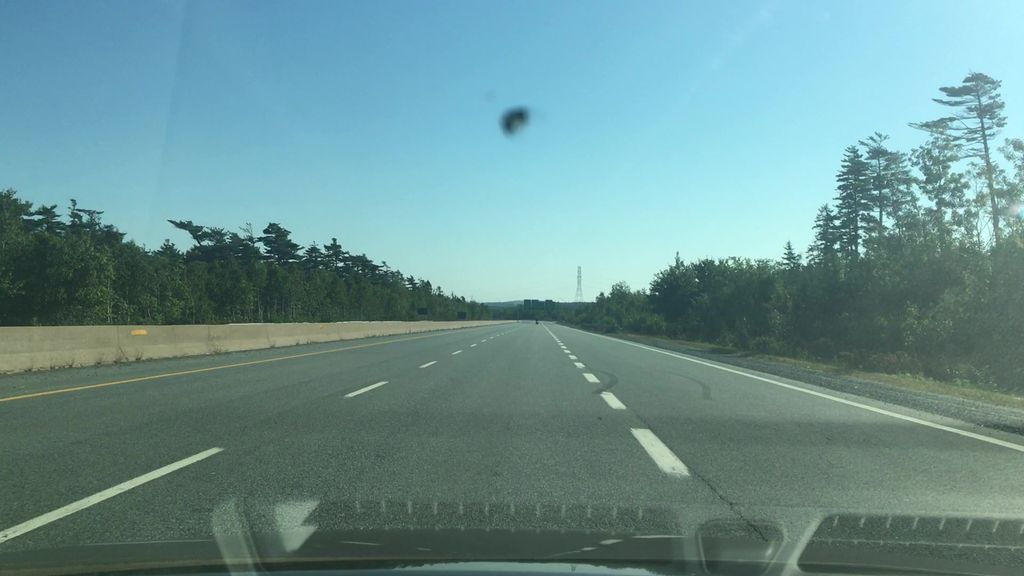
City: halifax